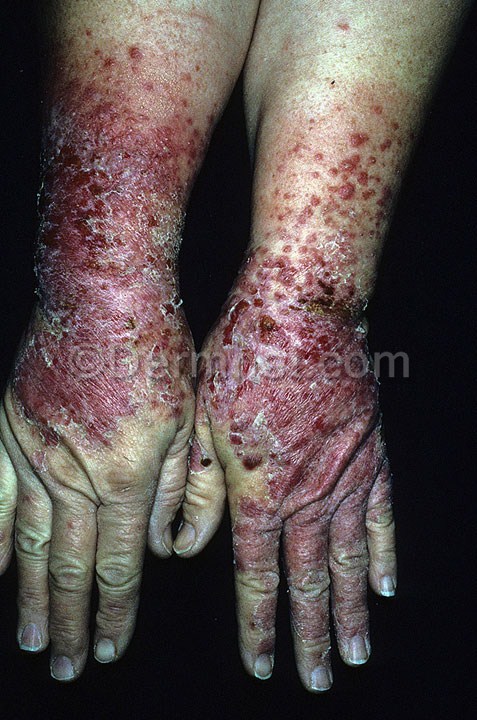
Disease: Cellulitis Impetigo and other Bacterial Infections